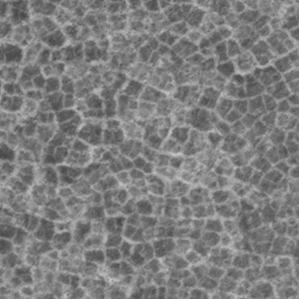
Label: frost